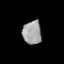
Tissue: prostate
Cell type: T cells
Senescence score: 0.301
Nuclear area (px): 428
Mean DAPI intensity: 160.283